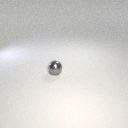
small gray metal sphere